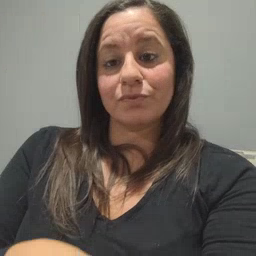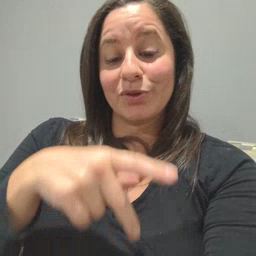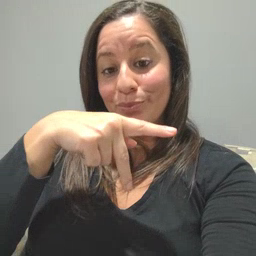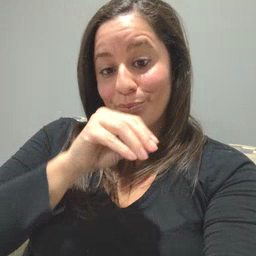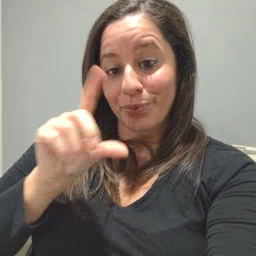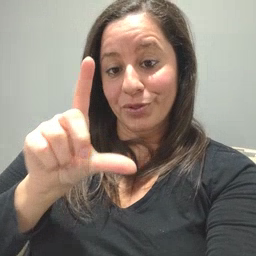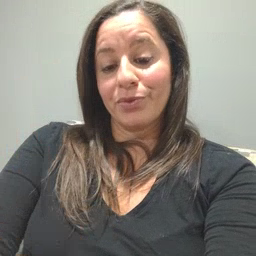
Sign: pool